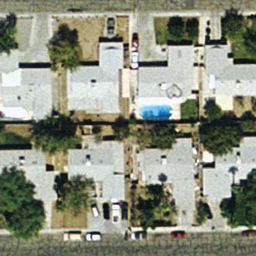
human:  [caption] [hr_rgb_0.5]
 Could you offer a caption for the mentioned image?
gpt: Many houses with plants surrounded in the medium residential area .

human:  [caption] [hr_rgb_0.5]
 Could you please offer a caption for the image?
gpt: It is a medium residential area .

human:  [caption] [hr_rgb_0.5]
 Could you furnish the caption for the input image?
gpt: A medium residential area with houses arranged neatly and trees beside them .

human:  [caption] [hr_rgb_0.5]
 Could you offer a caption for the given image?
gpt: A medium residential area with houses arranged neatly .

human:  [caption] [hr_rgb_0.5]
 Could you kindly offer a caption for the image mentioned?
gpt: This is a medium residential area with houses arranged neatly .